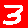
Digit: 3